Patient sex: M
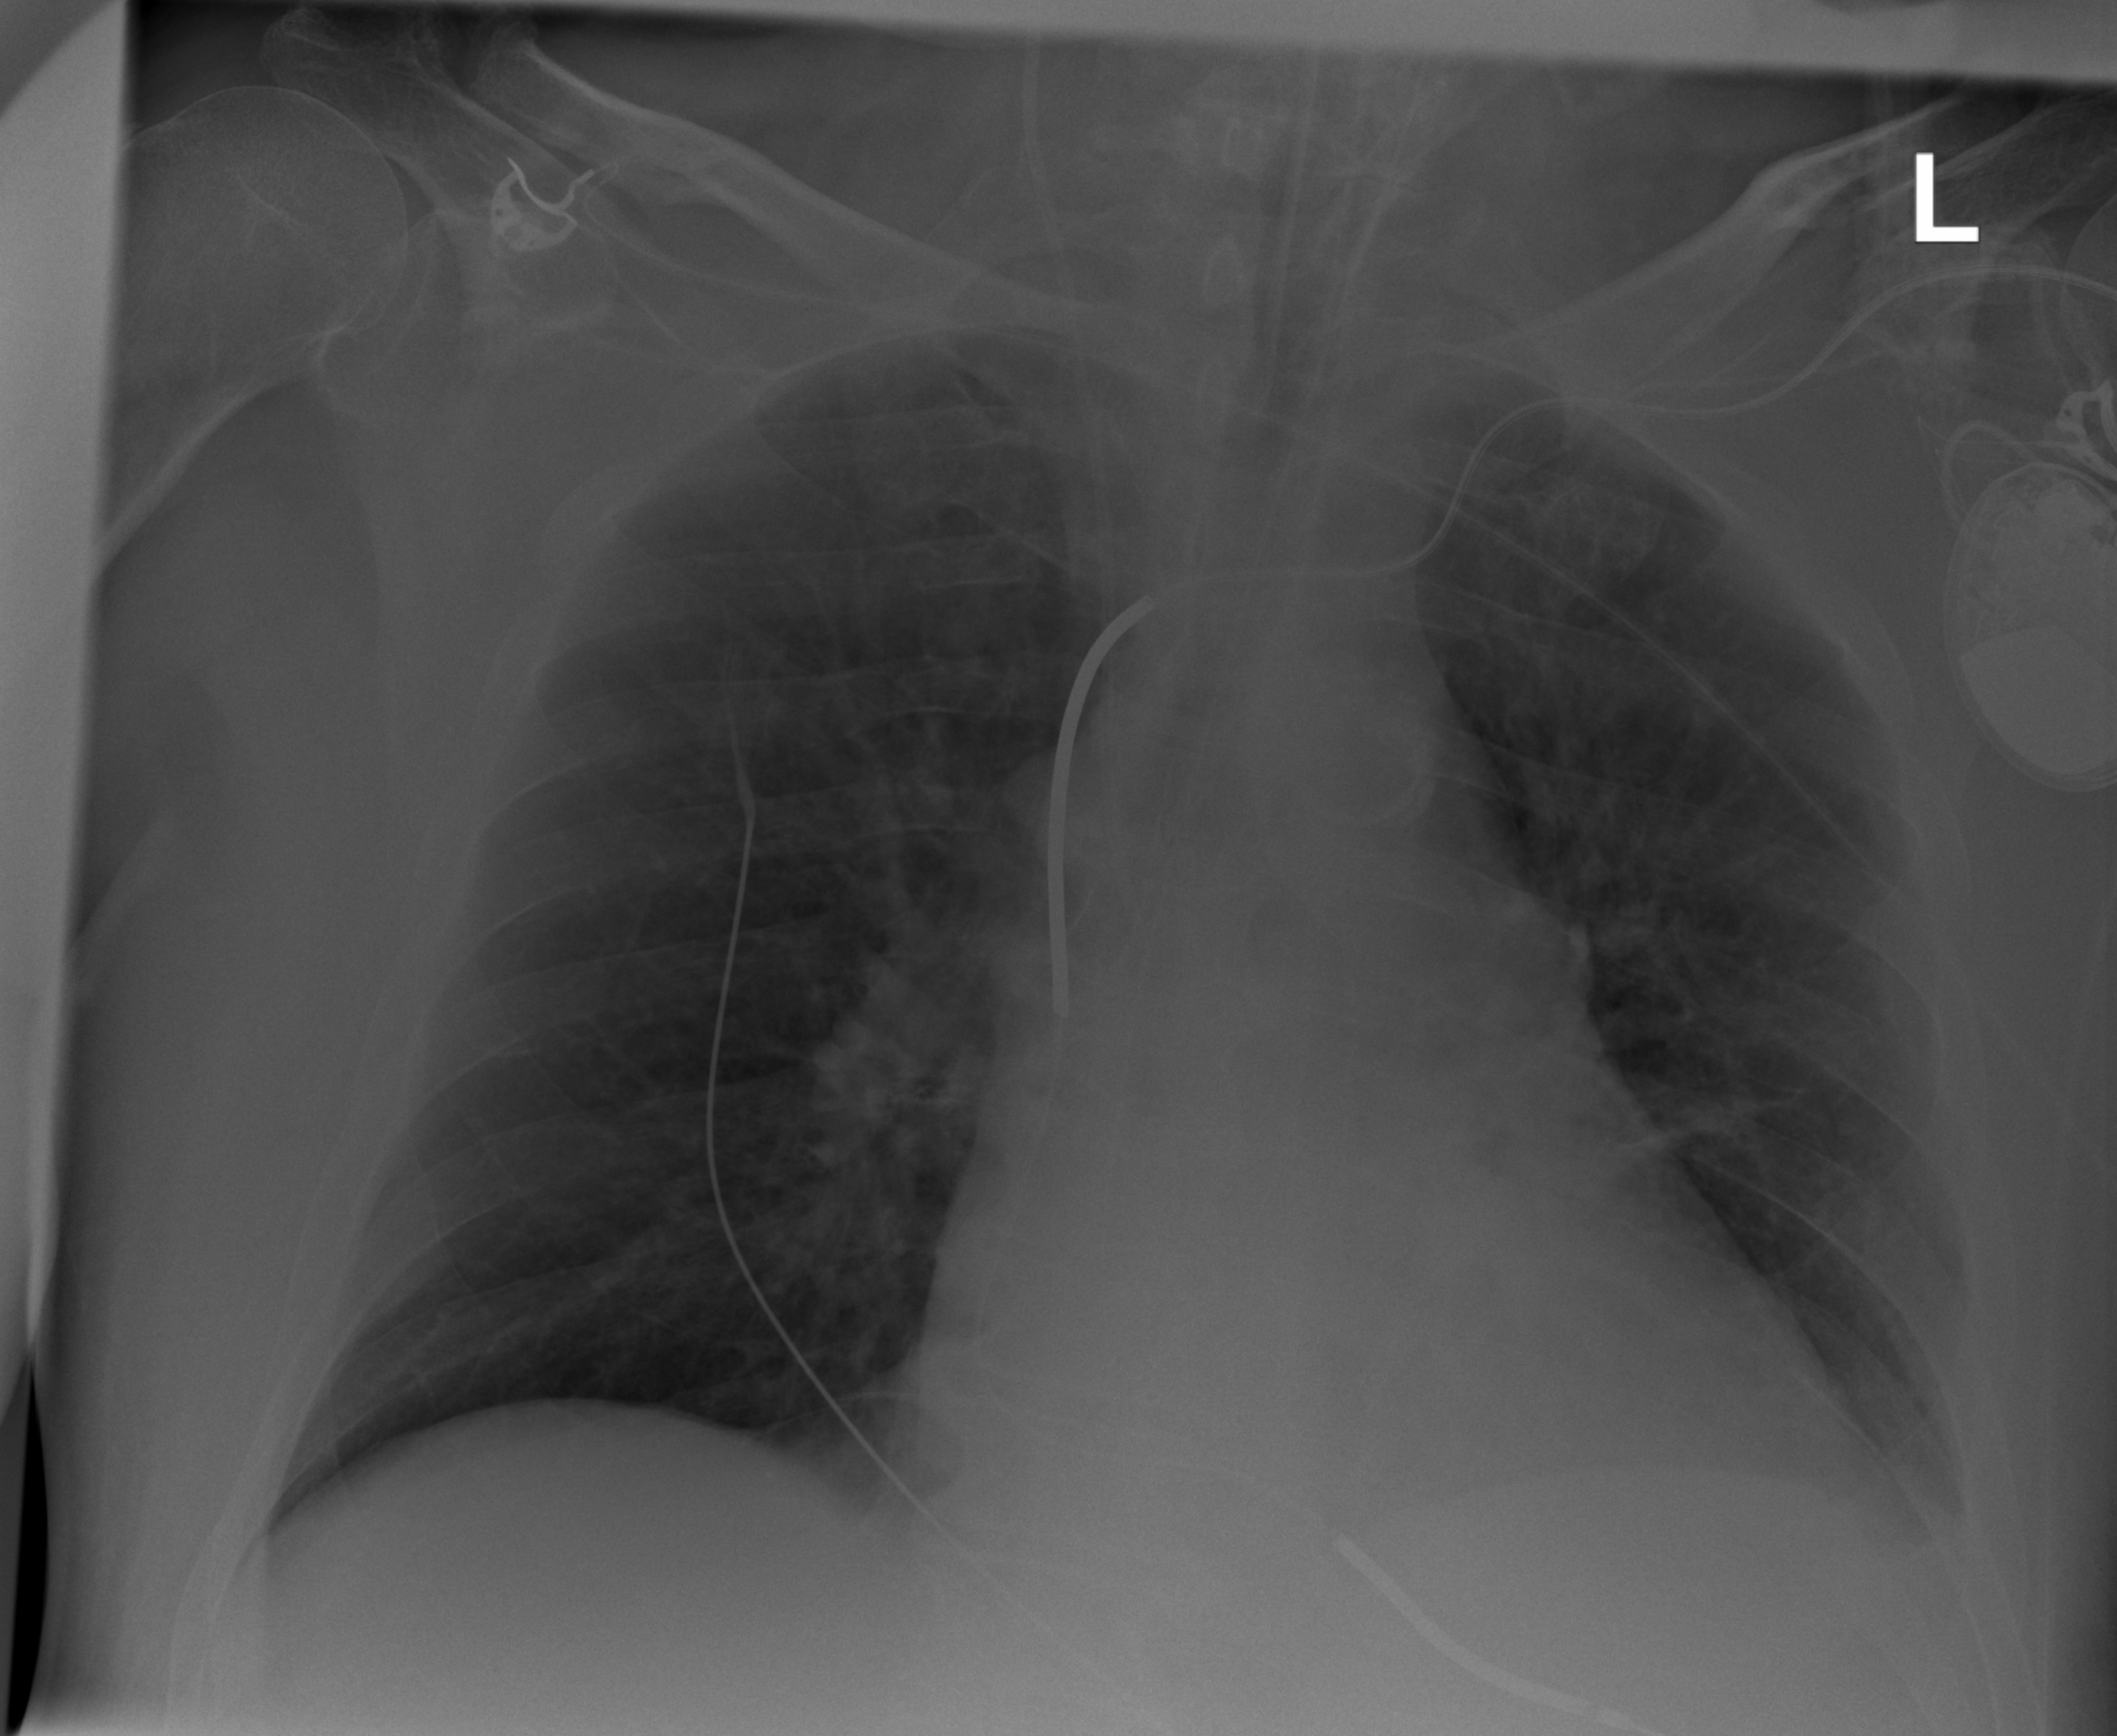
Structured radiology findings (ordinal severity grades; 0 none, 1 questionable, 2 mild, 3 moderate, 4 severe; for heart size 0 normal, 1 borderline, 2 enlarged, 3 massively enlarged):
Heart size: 1
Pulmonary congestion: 0
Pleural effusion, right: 0
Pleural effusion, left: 2
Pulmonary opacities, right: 0
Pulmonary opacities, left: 0
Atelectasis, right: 0
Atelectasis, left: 1